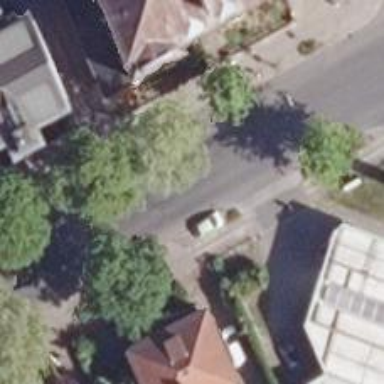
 while the right side has parking along the street side."